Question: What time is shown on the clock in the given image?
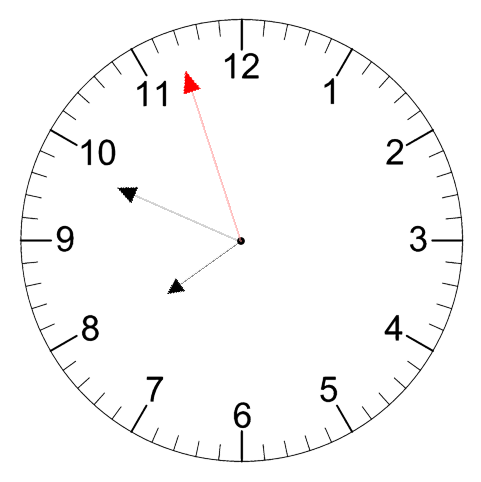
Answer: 07:48:57